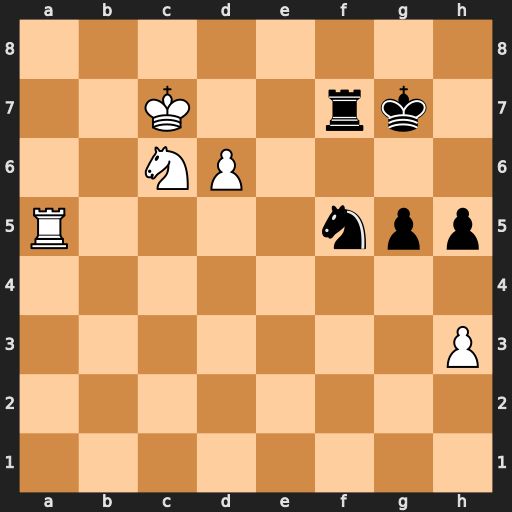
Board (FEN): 8/2K2rk1/2NP4/R4npp/8/7P/8/8
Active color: w
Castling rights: -
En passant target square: -
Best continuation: d7 Rxd7+ Kxd7